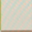
Piece: xx